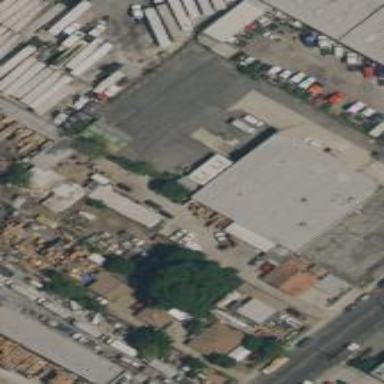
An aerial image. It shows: Industrial building.